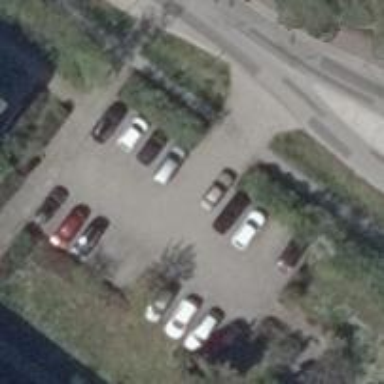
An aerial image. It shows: Parking aisle designated as service road.